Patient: sex M, age 64
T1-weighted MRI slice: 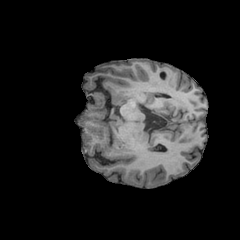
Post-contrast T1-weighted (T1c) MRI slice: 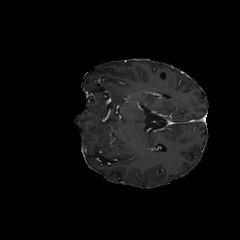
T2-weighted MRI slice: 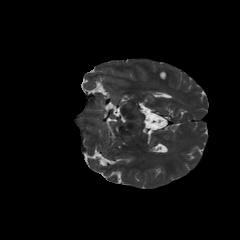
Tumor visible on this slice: no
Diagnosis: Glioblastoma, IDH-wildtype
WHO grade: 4